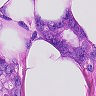
Metastatic tissue present: yes